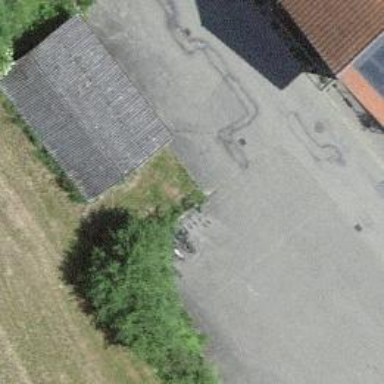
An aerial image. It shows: Garage.